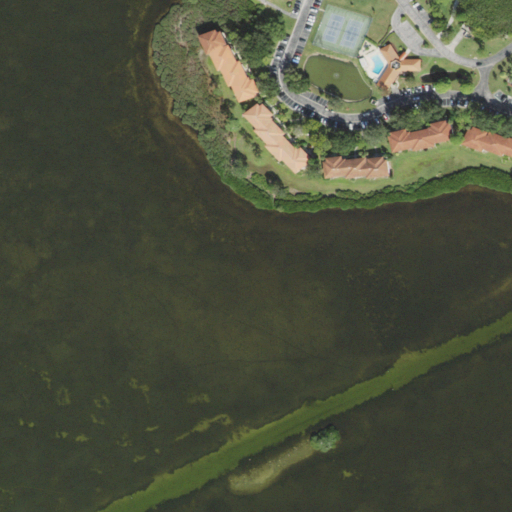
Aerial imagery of cape in Florida named Klosterman Point containing open water, low intensity development, herbaceous wetlands, medium intensity development, woody wetlands, open development, and high intensity development